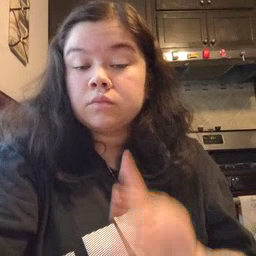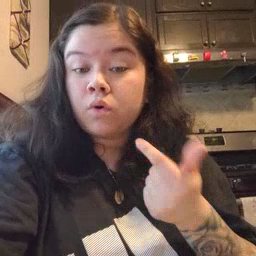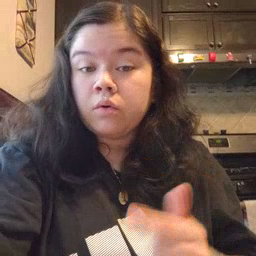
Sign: dog